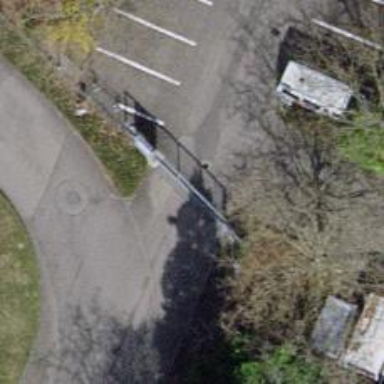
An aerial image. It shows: Gate.